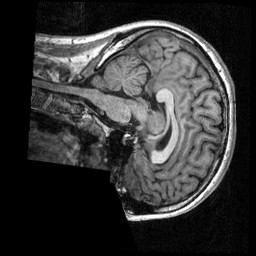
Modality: T1w
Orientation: sagittal
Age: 25
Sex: male
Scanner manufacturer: siemens
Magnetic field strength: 3 T
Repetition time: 2.3 s
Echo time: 0.00298 s